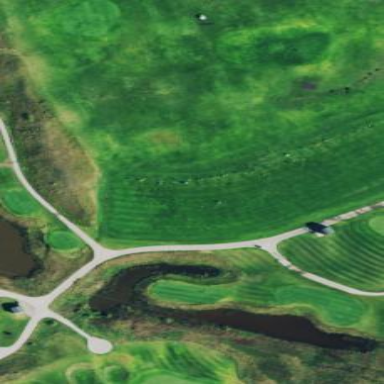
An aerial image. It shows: Golf fairway surrounded by grass.